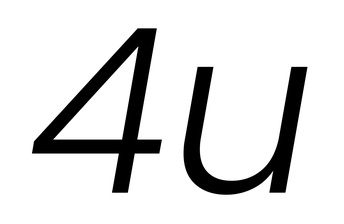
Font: Poppins-LightItalic